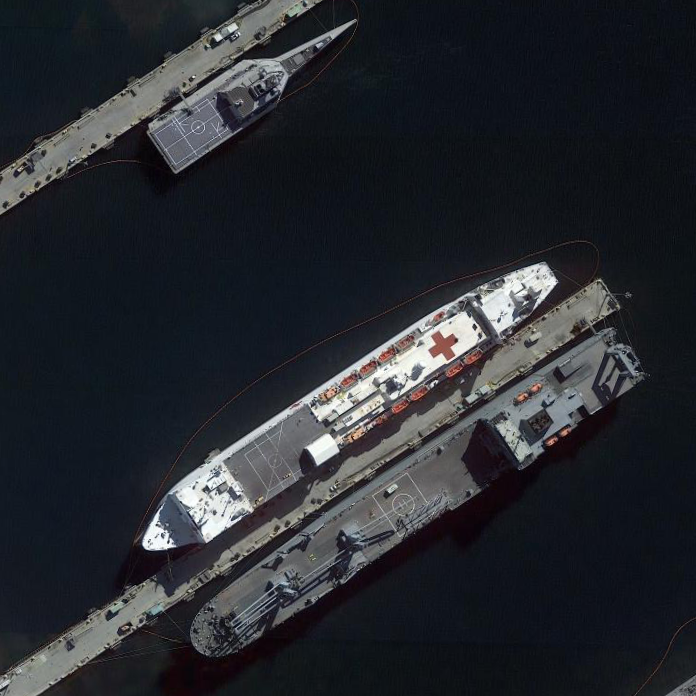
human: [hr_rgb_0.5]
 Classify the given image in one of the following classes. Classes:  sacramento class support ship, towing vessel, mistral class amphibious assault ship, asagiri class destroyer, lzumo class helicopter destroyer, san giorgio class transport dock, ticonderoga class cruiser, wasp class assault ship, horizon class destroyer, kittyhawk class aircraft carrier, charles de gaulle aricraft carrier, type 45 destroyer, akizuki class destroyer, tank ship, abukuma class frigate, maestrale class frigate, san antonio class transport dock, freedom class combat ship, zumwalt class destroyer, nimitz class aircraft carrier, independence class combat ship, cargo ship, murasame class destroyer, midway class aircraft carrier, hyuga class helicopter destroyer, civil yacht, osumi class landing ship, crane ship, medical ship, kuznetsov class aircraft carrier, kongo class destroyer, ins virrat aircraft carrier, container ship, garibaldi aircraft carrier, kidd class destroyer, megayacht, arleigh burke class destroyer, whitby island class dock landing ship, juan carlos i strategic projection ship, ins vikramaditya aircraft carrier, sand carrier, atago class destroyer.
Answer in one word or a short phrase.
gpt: Medical ship